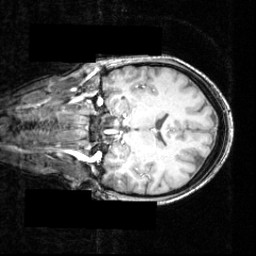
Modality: T1w
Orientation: coronal
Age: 24
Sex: female
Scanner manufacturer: siemens
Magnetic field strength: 3.951 T
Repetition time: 2.5 s
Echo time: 0.00393 s